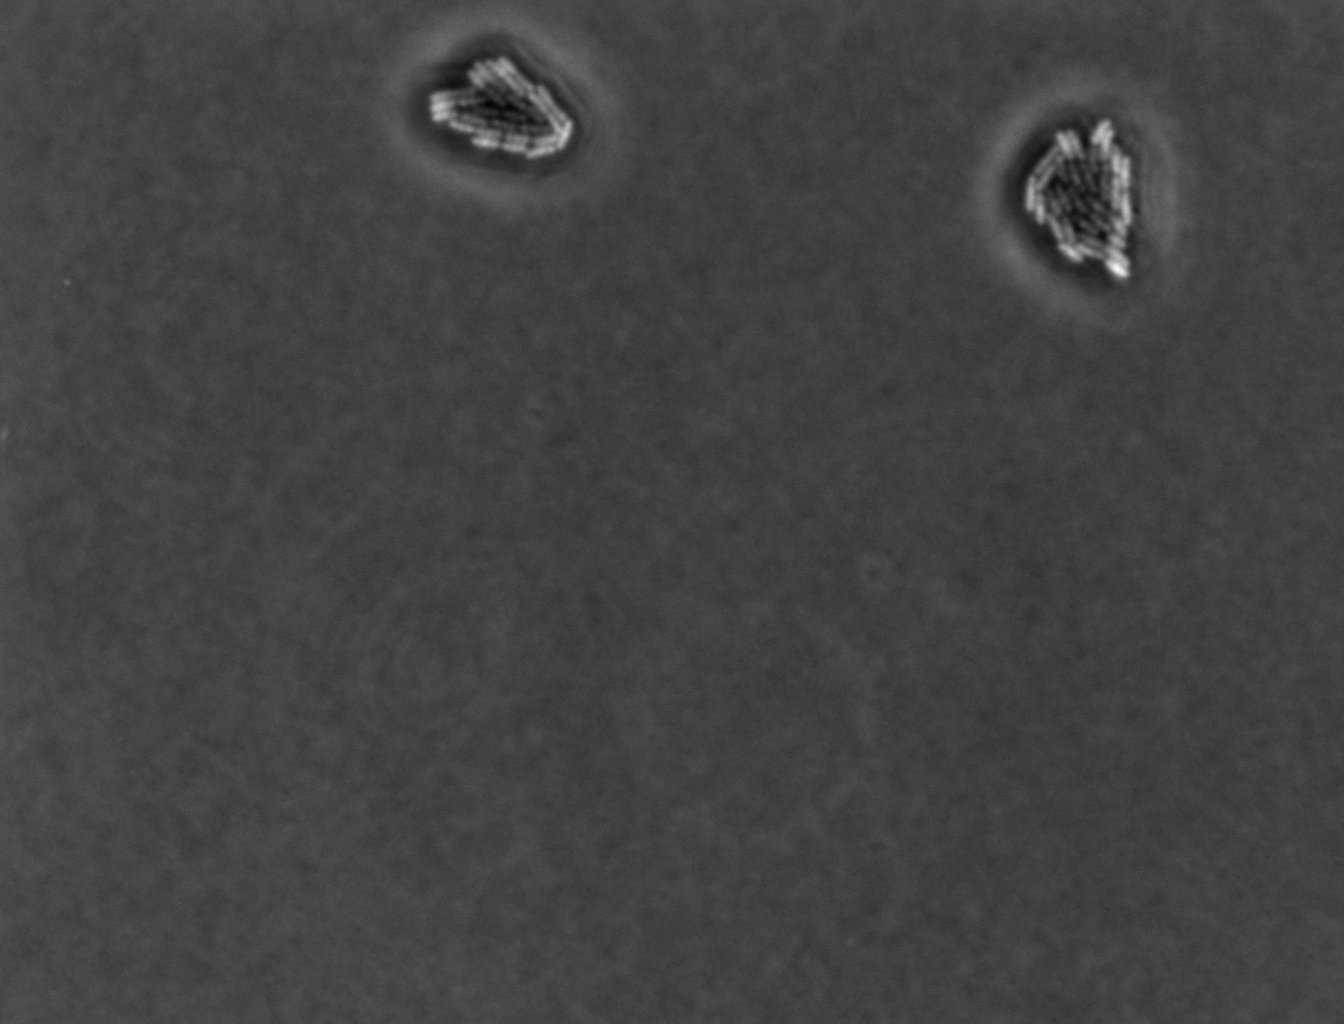
Phase contrast microscopy, 60x objective, 3 h incubation, 1.5% agar